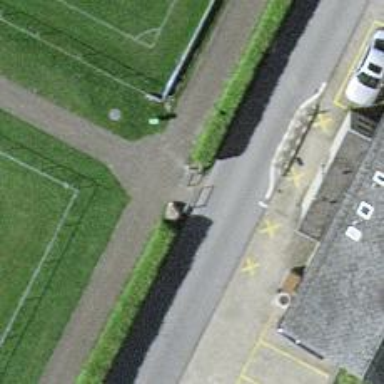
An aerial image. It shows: Cycle barrier.